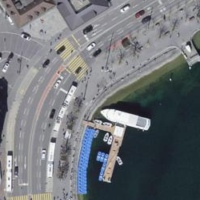
EUNIS habitat code: 57
Species observed at this site:
Chroicocephalus ridibundus
Phalacrocorax carbo
Podiceps cristatus
Larus michahellis
Cygnus olor
Fulica atra
Anas platyrhynchos
Mergus merganser
Anser anser
Passer domesticus
Columba livia
Coloeus monedula
Motacilla alba